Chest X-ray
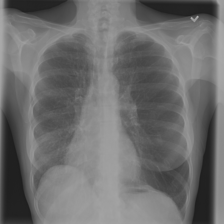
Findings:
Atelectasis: negative
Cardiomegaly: negative
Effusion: negative
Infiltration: negative
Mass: negative
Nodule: negative
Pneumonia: negative
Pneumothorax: positive
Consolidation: negative
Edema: negative
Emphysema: negative
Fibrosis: negative
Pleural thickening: negative
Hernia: negative